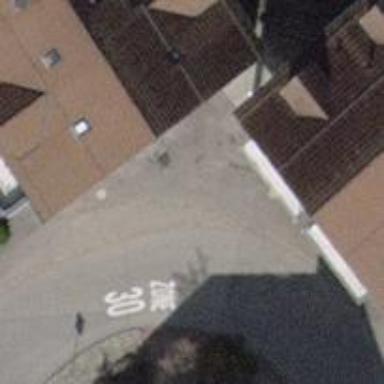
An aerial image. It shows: Pedestrian road.